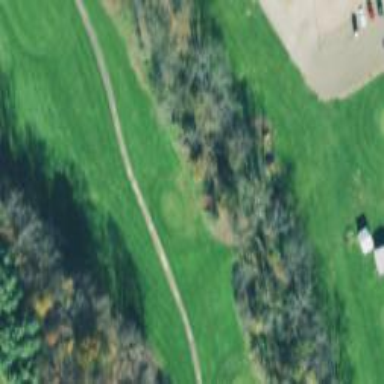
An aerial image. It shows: Path for both roads and golfers.